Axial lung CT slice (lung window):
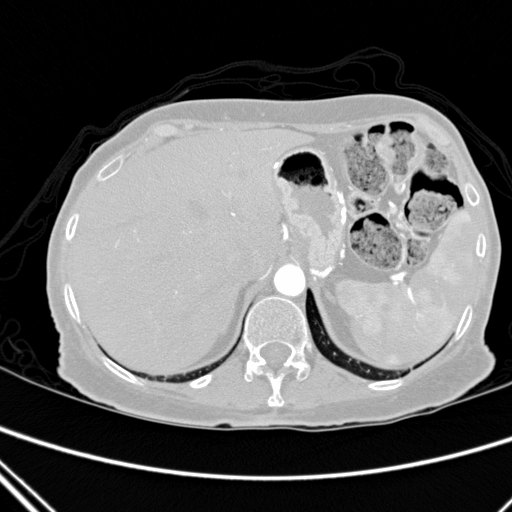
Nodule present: no